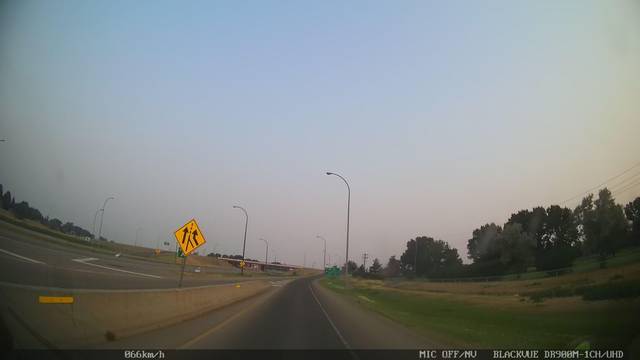
Region: Canada
Coordinates: 50.011, -110.678